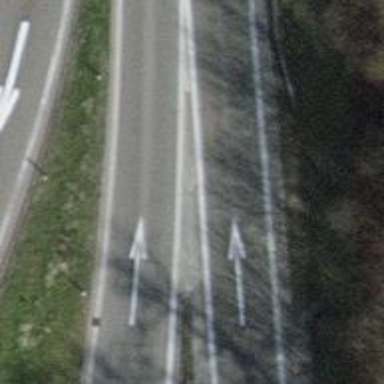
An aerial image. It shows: Motorroad with trunk link.